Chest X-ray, AP view. Patient: 44 years old, sex F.
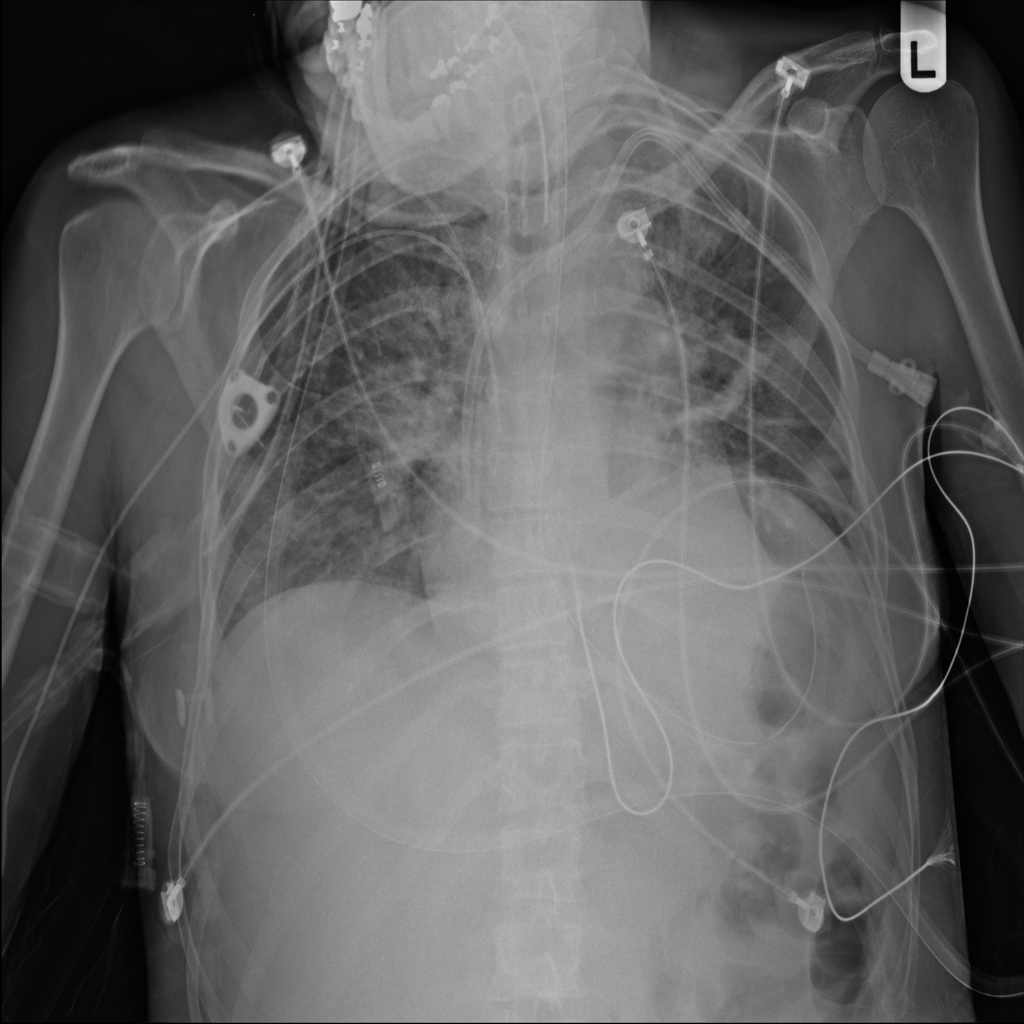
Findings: No Finding